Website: crate-barrel
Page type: address-validator
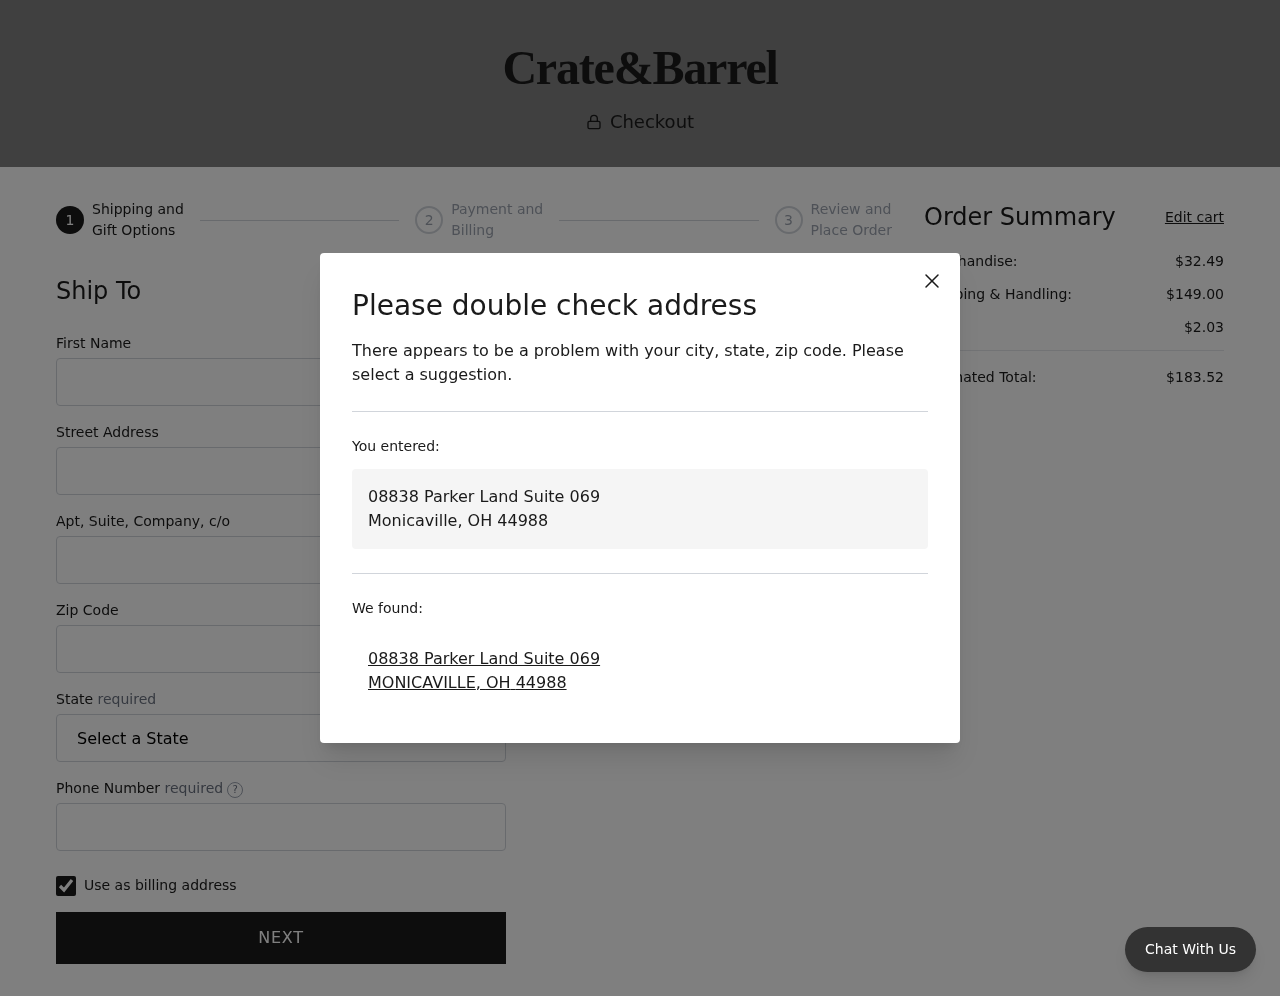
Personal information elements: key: PII_CITY
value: Monicaville
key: PII_CITY
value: MONICAVILLE
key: PII_FIRSTNAME
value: Timothy
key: PII_PHONE
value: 7848020587
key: PII_POSTCODE
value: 44988
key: PII_STATE
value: Ohio
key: PII_STATE_ABBR
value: OH
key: PII_STREET
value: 08838 Parker Land Suite 069
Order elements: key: ORDER_SUBTOTAL
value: $32.49
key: ORDER_SHIPPING_COST
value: $149.00
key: ORDER_TAX
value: $2.03
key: ORDER_TOTAL
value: $183.52